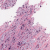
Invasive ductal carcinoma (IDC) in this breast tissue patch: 1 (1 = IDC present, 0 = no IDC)